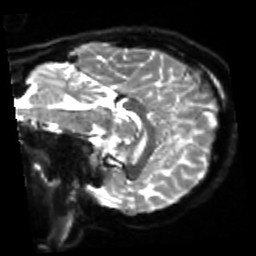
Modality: sbref
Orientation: sagittal
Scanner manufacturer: siemens
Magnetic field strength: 3 T
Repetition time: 4 s
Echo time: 0.0594 s